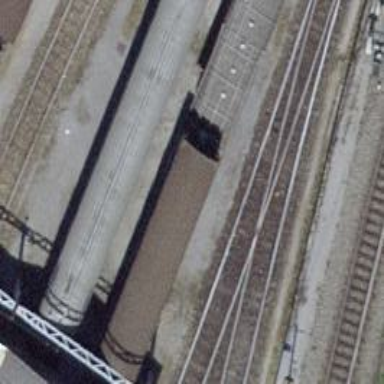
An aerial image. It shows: Single-track spur railway line.